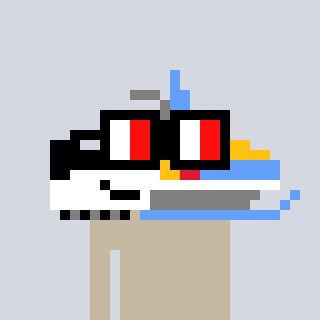
a pixel art character with square glasses with black frames and red eyes, a snowmobile-shaped head and a bege-colored body on a cool background